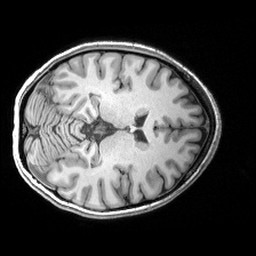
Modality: T1w
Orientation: axial
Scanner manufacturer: siemens
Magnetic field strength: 3 T
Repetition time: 2.53 s
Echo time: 0.00299 s